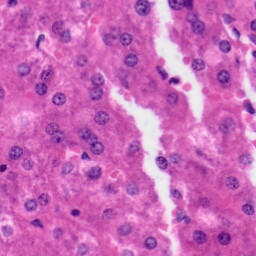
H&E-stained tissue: Liver